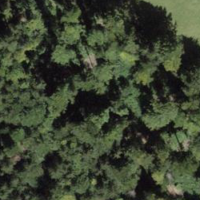
EUNIS habitat code: 44
Species observed at this site:
Macroglossum stellatarum